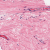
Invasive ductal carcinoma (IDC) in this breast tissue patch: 0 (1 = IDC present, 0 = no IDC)